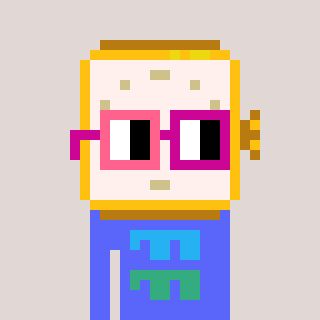
a pixel art character with square pink and red glasses, a watch-shaped head and a purple-colored body on a warm background